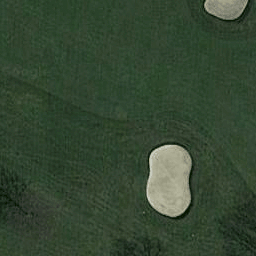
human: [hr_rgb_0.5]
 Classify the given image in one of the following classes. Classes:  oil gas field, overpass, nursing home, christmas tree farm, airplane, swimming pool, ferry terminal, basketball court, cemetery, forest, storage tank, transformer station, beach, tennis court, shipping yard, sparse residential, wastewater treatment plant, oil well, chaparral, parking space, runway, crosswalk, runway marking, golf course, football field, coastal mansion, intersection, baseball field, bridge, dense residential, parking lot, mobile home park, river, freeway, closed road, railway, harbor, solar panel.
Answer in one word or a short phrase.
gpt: golf course